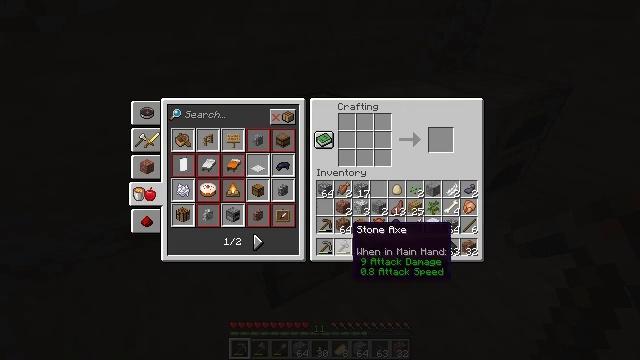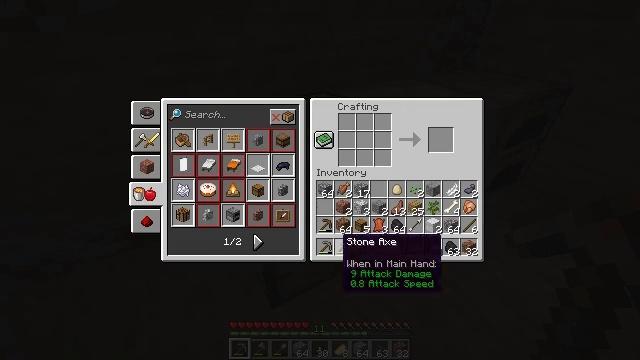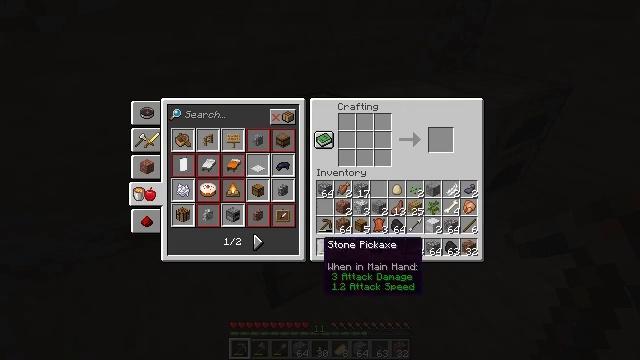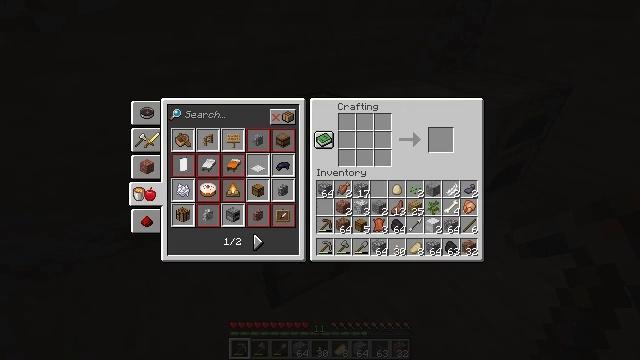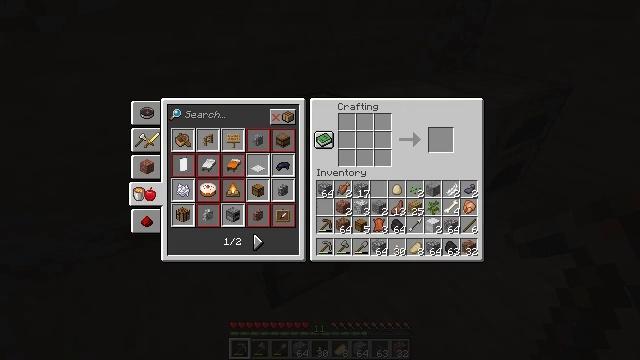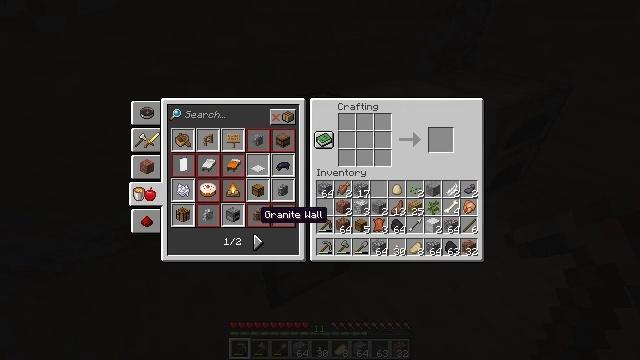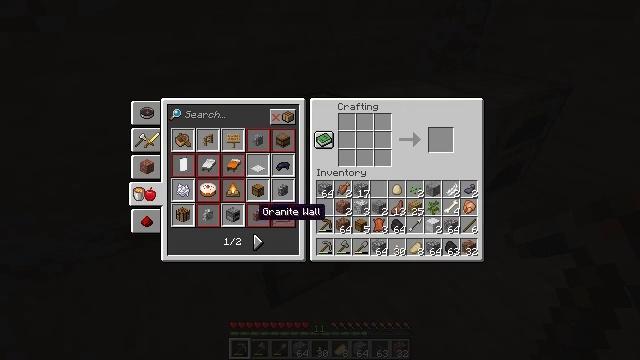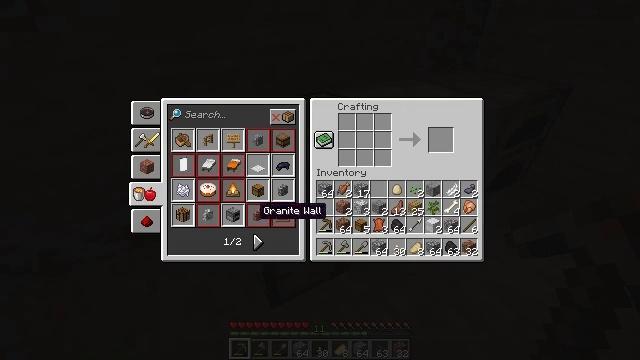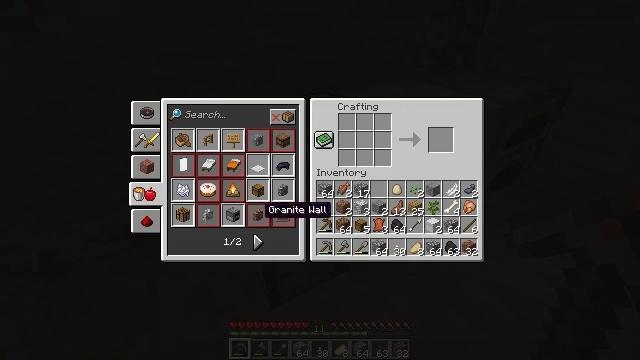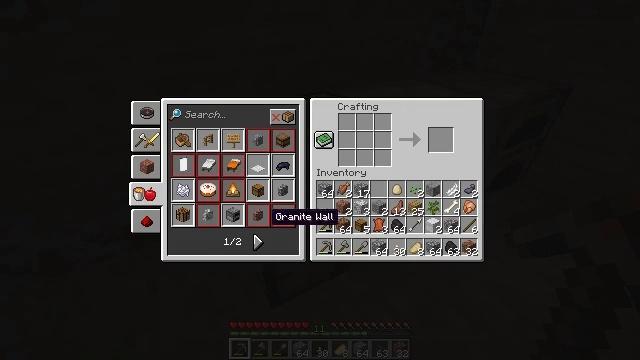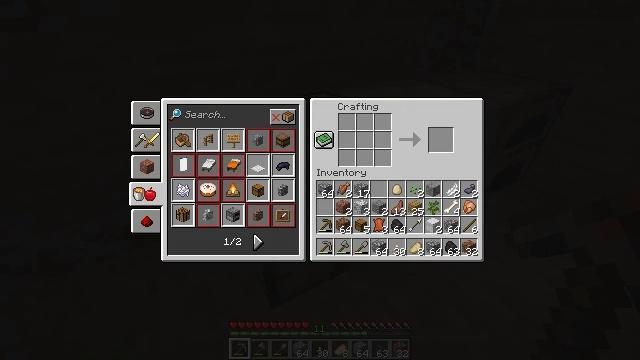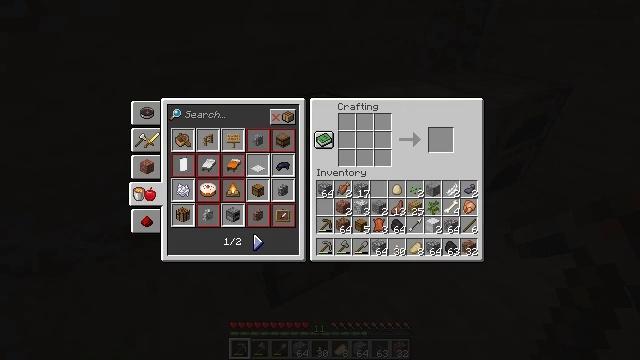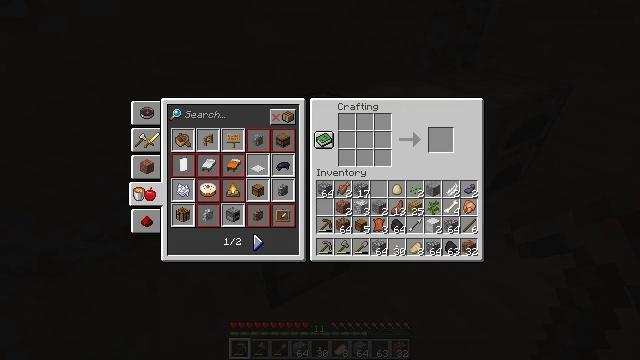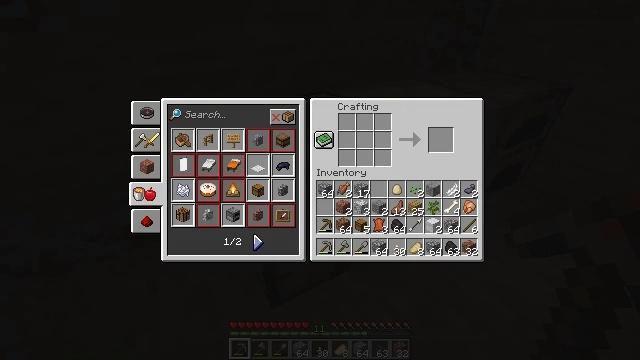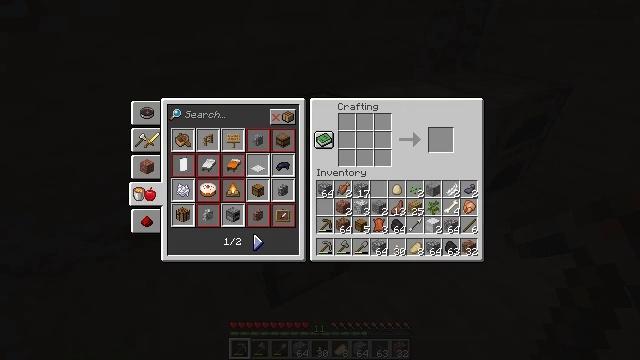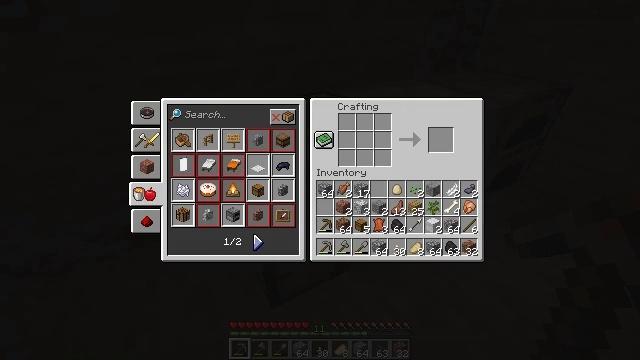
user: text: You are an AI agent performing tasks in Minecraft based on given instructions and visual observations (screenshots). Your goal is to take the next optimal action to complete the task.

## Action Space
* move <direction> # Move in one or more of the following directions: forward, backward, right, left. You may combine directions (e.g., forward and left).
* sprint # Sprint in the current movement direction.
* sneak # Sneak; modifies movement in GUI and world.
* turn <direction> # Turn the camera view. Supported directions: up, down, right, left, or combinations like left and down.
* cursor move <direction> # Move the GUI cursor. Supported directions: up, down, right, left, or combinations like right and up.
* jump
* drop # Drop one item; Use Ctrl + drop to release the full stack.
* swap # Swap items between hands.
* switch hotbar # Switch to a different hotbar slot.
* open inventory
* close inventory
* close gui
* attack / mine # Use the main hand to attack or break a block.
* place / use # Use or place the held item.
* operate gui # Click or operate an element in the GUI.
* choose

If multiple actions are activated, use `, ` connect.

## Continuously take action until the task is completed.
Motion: motion action
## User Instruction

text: Turn wool into a white carpet using the crafting table.
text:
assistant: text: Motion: cursor move left and down
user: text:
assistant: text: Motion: cursor move left
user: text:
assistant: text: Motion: cursor move left
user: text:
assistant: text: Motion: cursor move left and up
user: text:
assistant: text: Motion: cursor move left and up
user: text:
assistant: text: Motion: no_op
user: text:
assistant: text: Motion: no_op
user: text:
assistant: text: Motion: no_op
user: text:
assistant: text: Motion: cursor move right and down
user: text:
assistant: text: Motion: cursor move down
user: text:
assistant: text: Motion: no_op
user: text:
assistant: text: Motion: no_op
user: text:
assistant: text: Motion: no_op
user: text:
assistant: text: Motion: no_op
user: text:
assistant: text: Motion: no_op
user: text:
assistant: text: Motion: no_op
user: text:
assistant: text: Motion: operate gui
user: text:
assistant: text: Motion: operate gui
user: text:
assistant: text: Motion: no_op
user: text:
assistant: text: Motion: no_op
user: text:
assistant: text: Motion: no_op
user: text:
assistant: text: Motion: no_op
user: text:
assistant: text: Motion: no_op
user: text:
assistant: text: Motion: no_op
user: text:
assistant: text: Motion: no_op
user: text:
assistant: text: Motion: no_op
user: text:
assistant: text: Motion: no_op
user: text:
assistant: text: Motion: no_op
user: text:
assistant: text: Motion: no_op
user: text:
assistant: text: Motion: no_op